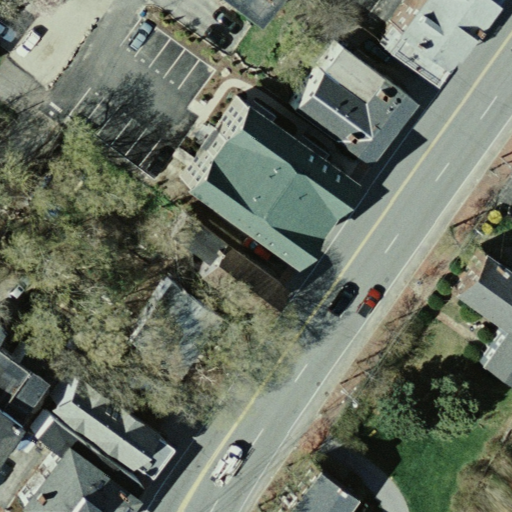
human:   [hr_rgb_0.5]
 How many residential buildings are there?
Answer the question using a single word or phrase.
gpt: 1

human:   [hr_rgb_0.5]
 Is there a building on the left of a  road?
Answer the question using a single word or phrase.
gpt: yes

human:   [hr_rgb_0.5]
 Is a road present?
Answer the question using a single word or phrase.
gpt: yes

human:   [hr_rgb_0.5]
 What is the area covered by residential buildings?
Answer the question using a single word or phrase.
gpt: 446m2

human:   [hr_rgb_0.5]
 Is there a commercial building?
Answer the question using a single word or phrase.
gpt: no

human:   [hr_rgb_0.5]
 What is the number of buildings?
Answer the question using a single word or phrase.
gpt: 1

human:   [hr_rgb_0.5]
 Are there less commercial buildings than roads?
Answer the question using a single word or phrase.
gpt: yes

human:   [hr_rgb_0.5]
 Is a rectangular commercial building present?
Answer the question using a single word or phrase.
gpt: no

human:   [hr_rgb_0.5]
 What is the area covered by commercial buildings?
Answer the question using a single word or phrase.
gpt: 0m2

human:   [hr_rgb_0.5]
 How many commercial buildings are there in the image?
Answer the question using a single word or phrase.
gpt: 0

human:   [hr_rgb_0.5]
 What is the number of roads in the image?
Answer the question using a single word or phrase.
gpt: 2

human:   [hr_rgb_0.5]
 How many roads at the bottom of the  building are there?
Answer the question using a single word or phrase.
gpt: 0

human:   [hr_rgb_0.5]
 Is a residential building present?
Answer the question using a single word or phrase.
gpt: yes

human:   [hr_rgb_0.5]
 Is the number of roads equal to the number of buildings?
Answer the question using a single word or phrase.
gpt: no

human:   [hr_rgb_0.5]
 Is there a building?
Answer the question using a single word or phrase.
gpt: yes

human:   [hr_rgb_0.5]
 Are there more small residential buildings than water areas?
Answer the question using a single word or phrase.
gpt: no

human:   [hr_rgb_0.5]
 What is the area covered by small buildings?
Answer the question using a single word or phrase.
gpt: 0m2

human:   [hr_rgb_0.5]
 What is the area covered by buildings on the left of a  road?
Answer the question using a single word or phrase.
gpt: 446m2

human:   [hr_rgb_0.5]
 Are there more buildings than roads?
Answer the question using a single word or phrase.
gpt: no

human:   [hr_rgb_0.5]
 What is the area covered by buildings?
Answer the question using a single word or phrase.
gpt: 446m2

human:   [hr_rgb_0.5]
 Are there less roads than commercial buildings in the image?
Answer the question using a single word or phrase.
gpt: no

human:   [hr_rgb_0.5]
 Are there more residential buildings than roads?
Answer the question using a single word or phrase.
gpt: no

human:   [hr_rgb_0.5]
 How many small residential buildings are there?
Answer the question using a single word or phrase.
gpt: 0

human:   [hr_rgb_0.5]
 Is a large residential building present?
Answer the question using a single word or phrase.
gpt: no

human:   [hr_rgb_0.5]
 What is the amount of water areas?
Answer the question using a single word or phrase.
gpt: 0

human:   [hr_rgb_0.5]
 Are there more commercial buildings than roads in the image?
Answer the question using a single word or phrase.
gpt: no

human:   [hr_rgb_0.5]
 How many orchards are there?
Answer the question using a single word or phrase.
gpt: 0

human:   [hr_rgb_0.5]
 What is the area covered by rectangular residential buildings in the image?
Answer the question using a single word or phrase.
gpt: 0m2

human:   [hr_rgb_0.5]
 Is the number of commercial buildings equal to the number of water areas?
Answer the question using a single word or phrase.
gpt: yes

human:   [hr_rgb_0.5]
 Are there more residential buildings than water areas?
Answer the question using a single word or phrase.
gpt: yes

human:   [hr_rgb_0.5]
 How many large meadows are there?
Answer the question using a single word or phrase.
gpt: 0

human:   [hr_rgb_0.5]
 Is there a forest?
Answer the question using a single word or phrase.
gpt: no

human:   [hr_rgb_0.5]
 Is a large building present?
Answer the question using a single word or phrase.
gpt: no

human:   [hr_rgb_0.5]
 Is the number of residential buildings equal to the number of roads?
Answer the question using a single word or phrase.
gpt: no

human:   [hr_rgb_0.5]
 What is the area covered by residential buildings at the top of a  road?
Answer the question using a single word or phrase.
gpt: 0m2

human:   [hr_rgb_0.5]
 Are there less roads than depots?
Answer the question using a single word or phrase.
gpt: no

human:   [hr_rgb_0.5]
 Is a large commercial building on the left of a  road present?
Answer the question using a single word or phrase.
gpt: no

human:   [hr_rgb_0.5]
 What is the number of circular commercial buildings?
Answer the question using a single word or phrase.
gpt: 0

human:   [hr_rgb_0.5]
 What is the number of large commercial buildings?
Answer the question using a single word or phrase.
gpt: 0

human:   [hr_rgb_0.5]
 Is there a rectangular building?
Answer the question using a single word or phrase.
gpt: no

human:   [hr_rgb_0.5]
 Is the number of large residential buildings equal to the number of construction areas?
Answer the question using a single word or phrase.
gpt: yes

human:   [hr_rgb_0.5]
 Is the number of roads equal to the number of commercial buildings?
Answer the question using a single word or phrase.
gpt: no

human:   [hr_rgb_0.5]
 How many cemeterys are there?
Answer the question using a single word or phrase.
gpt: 0

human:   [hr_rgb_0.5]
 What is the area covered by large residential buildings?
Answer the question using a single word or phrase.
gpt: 0m2

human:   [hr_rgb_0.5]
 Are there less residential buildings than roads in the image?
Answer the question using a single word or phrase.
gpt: yes

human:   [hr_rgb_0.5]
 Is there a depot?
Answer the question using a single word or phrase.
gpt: no

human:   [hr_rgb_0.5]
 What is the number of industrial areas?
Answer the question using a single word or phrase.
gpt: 0

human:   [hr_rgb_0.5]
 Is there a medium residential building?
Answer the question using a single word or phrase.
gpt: yes

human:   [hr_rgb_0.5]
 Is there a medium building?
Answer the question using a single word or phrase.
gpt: yes

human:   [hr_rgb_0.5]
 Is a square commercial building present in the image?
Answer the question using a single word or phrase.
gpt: no

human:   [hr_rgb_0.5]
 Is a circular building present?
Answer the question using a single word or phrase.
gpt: no

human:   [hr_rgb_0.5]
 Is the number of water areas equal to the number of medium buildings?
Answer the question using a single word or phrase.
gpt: no

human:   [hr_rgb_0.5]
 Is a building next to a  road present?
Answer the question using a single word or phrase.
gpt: yes

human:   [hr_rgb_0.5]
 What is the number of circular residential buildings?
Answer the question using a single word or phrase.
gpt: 0

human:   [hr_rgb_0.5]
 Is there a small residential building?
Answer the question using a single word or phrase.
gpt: no

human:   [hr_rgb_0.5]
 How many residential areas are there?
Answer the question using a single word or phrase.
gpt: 0

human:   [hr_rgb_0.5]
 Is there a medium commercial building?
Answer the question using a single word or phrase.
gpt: no

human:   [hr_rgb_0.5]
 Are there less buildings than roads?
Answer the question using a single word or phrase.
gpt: yes

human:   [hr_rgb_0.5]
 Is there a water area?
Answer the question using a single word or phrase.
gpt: no

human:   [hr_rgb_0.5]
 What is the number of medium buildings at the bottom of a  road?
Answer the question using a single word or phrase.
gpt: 1

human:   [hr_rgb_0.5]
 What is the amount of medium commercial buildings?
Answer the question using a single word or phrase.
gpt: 0

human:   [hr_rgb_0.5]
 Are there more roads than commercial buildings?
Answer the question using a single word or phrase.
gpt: yes

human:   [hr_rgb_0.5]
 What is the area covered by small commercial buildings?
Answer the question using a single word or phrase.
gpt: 0m2

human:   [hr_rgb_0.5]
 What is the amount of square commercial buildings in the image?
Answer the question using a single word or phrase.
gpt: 0